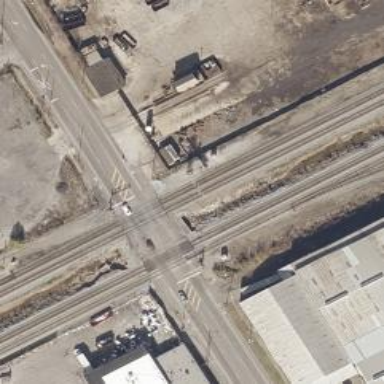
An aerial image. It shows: Railway level crossing.